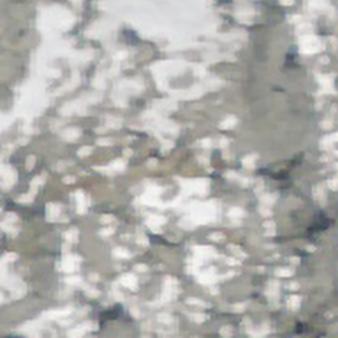
Label: other